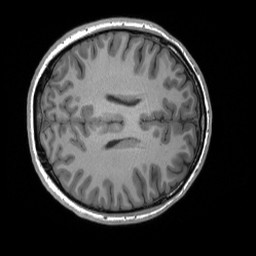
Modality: T1w
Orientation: axial
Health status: ill
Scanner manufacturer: siemens
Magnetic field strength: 3 T
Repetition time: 2.3 s
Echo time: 0.00243 s